Question: I have 3 tables: users, rooms, room_access.
in users is: user1, user2, user3
in rooms: room1 room2 roomN (i have about 10 rooms)
room_access (room,uid): room1, 1; room2,1; roomN,1; room2,3; room1,3;
So. User3 have access to room1, user2 have access to roome, etc.
In admin area i want to display that:
Basically table rooms content is displayed table header and table users content is displayed table rows. Maybe there is way that i can select all that data in single query? And where is check symbol, there i want to place checkboxes. So. I don't know how to made that table.
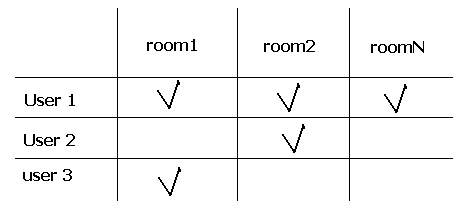
Answer: Essentially you are trying to return the data via a 'PIVOT'. MySQL does not have a 'PIVOT' function so you can use a combination of aggregate functions and a 'CASE' statement. If you know ahead of time the number of rooms that you will have you can use:
'''
select u.uname,
max(case when r.rname = 'room 1' then 'y' else 'n' end) room1,
max(case when r.rname = 'room 2' then 'y' else 'n' end) room2,
max(case when r.rname = 'room 3' then 'y' else 'n' end) room3
from users u
left join room_access ra
on u.uid = ra.userid
left join rooms r
on ra.roomid = r.rid
group by u.uname
'''
# see SQL Fiddle with Demo
But if you have an unknown number of rooms then you can use a <URL>
'''
SET @sql = NULL;
SELECT
GROUP_CONCAT(DISTINCT
CONCAT(
'MAX(CASE WHEN rname = ''',
rname,
''' THEN ''Y'' ELSE ''N'' END) AS ',
replace(rname, ' ', '')
)
) INTO @sql
FROM rooms;
SET @sql = CONCAT('SELECT u.uname, ', @sql, '
from users u
left join room_access ra
on u.uid = ra.userid
left join rooms r
on ra.roomid = r.rid
group by u.uname');
PREPARE stmt FROM @sql;
EXECUTE stmt;
DEALLOCATE PREPARE stmt;
'''
# see SQL Fiddle with Demo